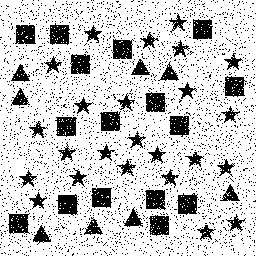
Squares: 16
Triangles: 8
Stars: 24
Total shapes: 48